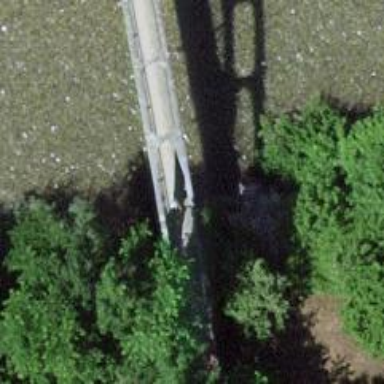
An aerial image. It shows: Track road on concrete bridge with grade 1 track type.